Question: I am trying to configure the Jenkins to build maven web application to build and deploy war to remote server. I went through the internet and found out that there is a option under Post build Action to deploy war. But I can't find the option. Below is the screenshot. Can any one tell me is there any workaround to build and deploy war?

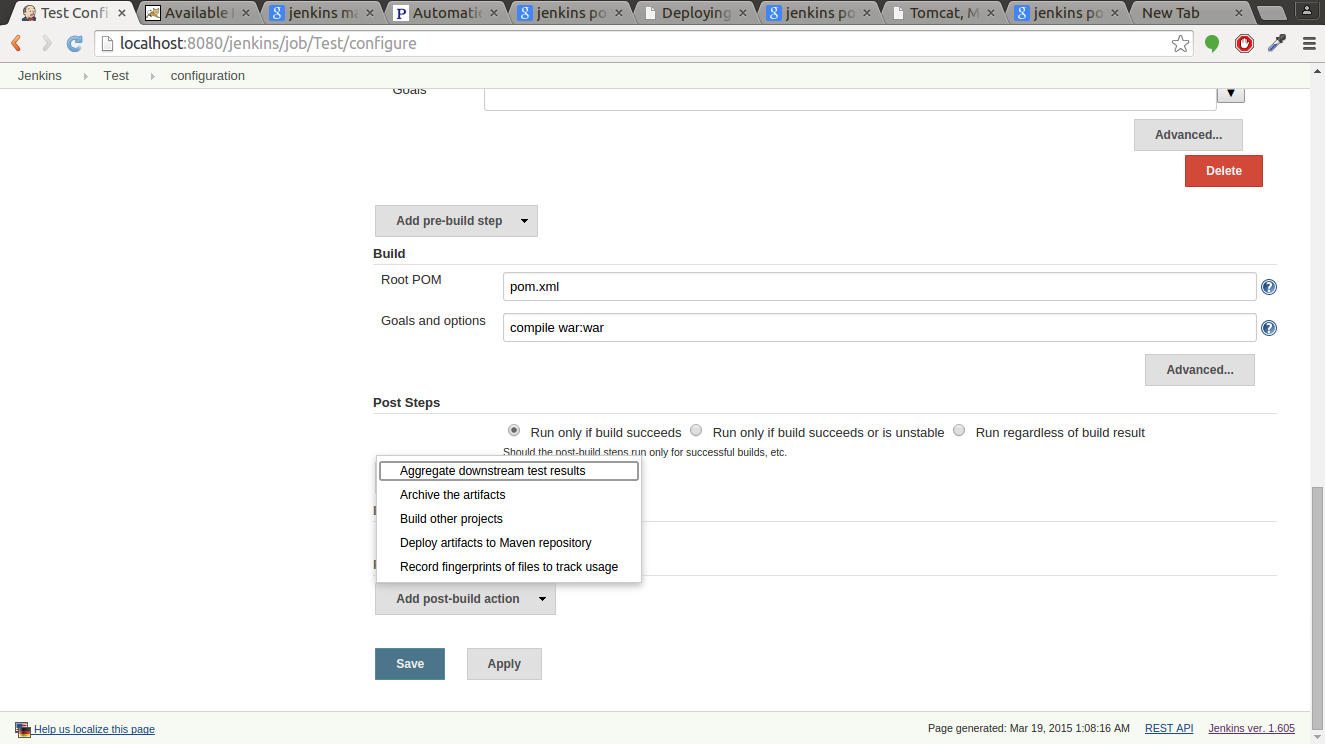
Answer: Ok.. I found the way. I had to install the from 'Jenkins > Manage Jenkins > Manage Plugins'.